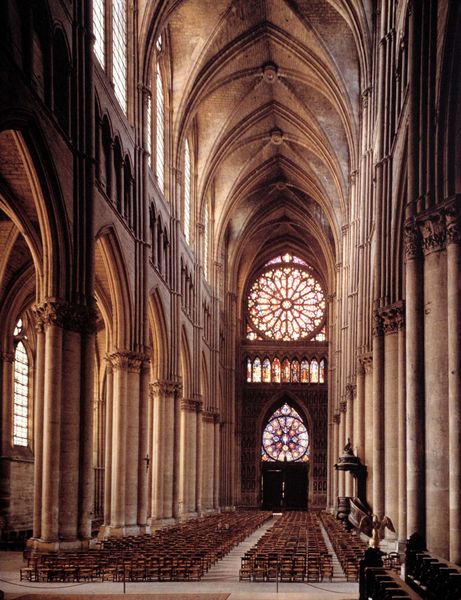
Titel: Kathedrale von Reims (Innenansicht)
Standort: Reims
Institution: Kathedrale von Reims
Schlagwörter: gott, schatten, ausschnitt, braun, fenster, frankreich, glas, hell, licht, pfeiler, raum, schwarz, stuhl, stühle, stützen, säulen, tür, gebäude, rose, architektur, sockel, stein, weit, innenraum, kirche, boden, interieur, decke, innen, gotik, rosa, schiff, wangen, gestühl, detail, innenansicht, hoch, galerie, pfosten, foto, fotografie, photographie, bögen, deckel, gewölbe, dom, scheiben, rippen, groß, beten, bleiglas, münster, zwickel, altar, bänke, hauptschiff, kapitelle, kathedrale, langhaus, photo, portal, kreuzrippen, kreuzrippengewölbe, mittelgang, mittelschiff, amiens, architrave, archivolten, bestuhlung, buntglas, bündelpfeiler, chartres, chorbeginn, dienst, dienste, dreischiffig, farbfoto, glasfenster, glasmalerei, gotisch, kanzel, kircheninneres, kreuzgewölbe, kreuzgrat, kreuzgratgewölbe, langschiff, obergaden, obergarden, querhaus, reims, rippengewölbe, rosenfenster, rosette, schlusssteine, seitenschiff, sens, spitzbogen, spitzbögen, tours, triforium, wandaufriss, westblick, westwand, zwerggalerie, apsis, kirchlich, heilig, glauben, got, geölbe, strebepfeiler, kirchenfenster, worms, bänle, zentrale, säulenbündel, franreich, st denis, rosettew, fensterosette, kernzen